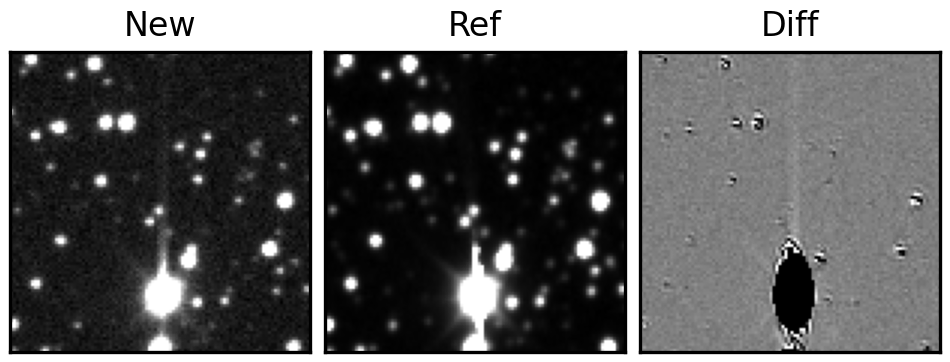
Label: bogus